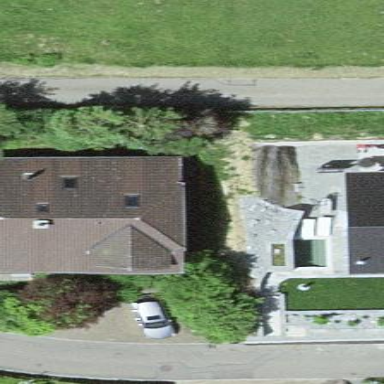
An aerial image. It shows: Residential building.